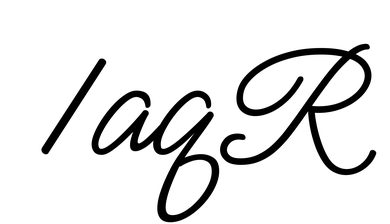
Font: MeowScript-Regular